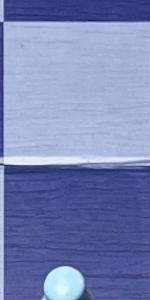
Label: Empty